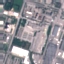
Land use / land cover: Industrial